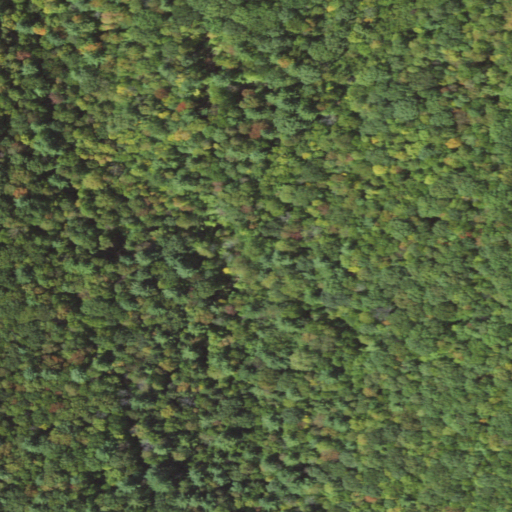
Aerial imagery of valley in Pennsylvania named Carpenter Hollow containing deciduous forest, mixed forest, and open development